RGB frame:
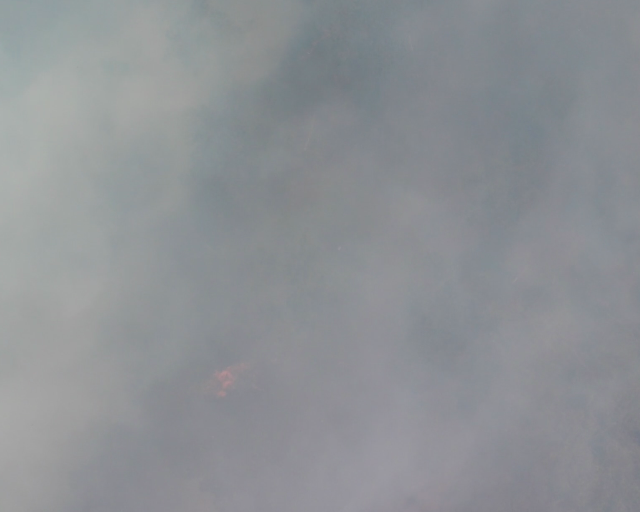
Thermal frame:
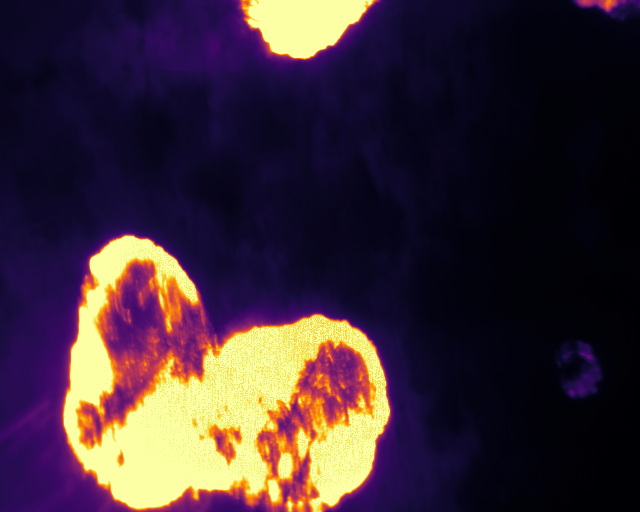
Captured: 2026-02-26 02:29:19
Pixels at or above 80 °C: 67272 (fraction of frame: 0.2053)